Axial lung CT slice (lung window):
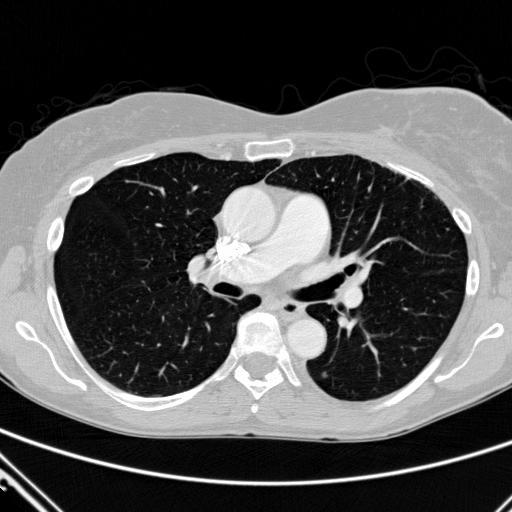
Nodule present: yes
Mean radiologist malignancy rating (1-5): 3